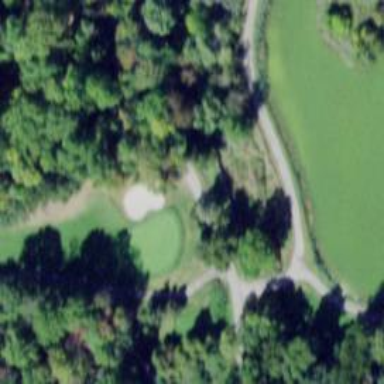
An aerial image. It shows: View of golf hole.